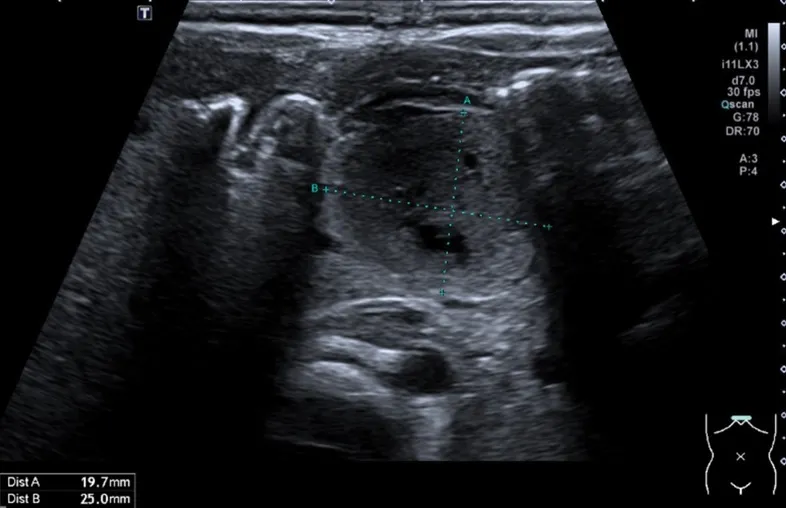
Preoperative ultrasound showing the mass close to the stomach, pancreas, and duodenum.
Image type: radiology (ultrasound)